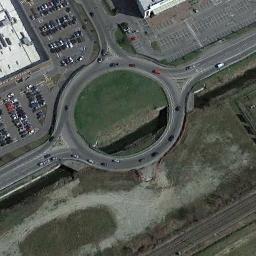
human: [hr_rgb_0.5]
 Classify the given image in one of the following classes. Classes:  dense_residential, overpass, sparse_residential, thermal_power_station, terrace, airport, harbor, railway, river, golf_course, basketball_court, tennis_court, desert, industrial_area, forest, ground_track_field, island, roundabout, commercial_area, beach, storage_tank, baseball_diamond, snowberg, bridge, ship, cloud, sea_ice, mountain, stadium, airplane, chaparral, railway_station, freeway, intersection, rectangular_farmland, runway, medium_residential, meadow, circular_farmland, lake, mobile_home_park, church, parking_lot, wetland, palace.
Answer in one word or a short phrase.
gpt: roundabout